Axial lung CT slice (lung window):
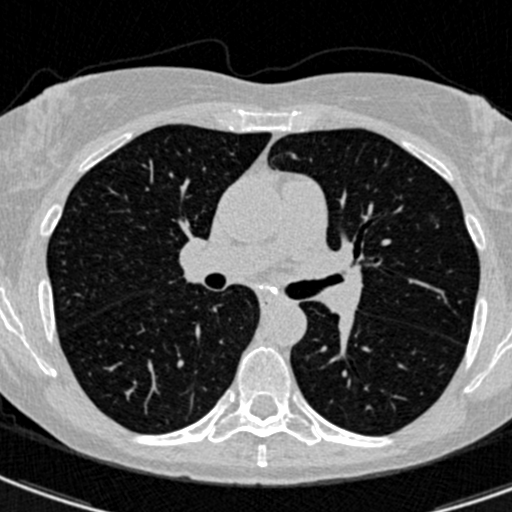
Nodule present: no